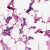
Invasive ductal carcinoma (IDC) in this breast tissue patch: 0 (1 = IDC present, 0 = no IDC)